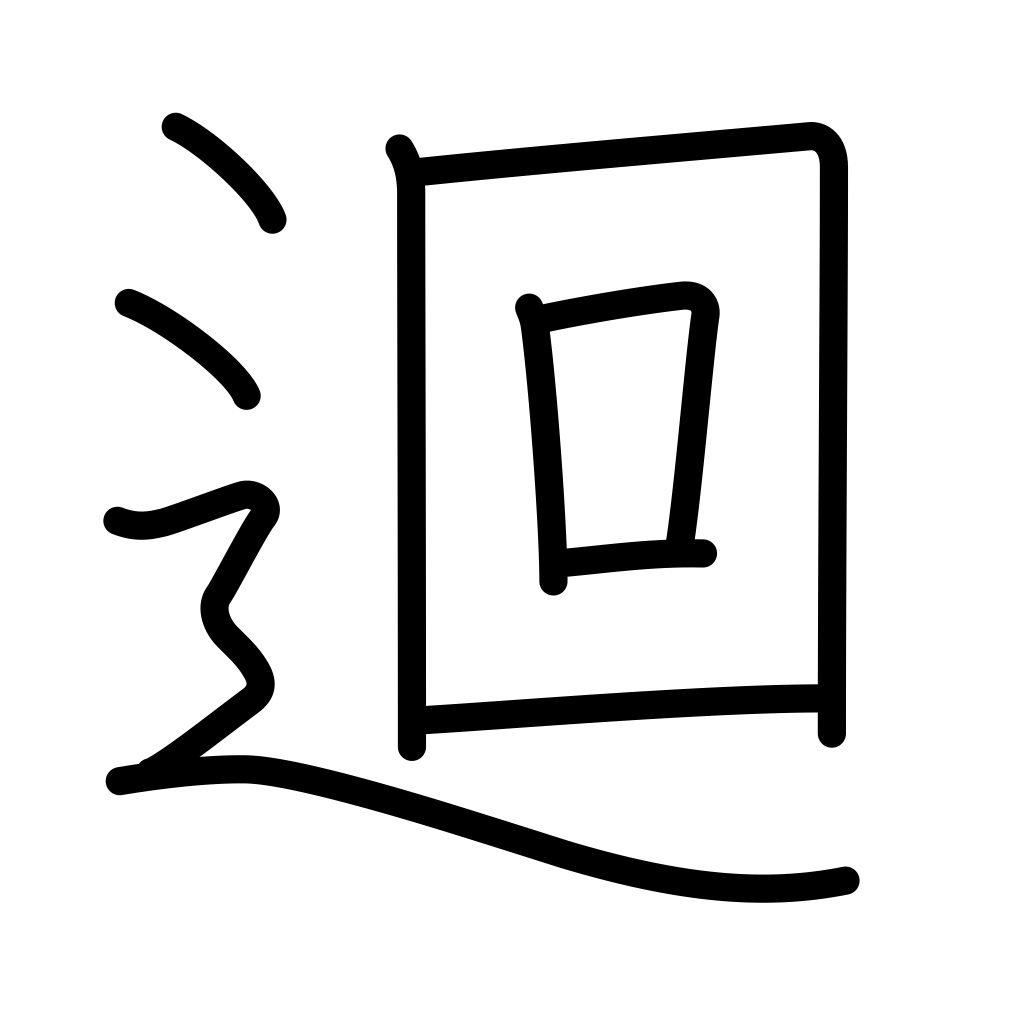
Meaning: go around